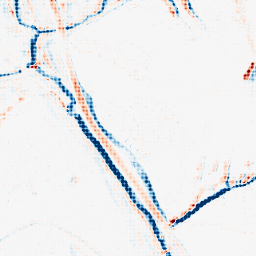
Category: morphological
Decomposition family: morphological_ellipse
Decomposition parameters: operation: average
width: 5
height: 10
Upsampling method: sinc_blackman
Upsampling parameters: scale: 4
kernel_size: 4
Upsampling scale: 4